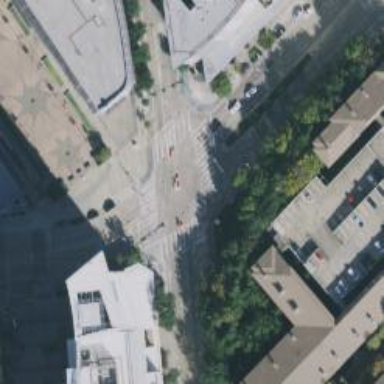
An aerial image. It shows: Secondary road with separate sidewalks.